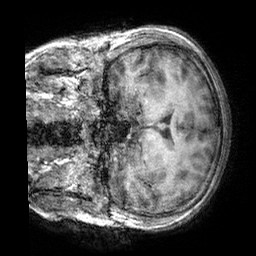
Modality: T1w
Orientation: coronal
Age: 20
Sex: male
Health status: healthy
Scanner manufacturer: siemens
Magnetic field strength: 3 T
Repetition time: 2.3 s
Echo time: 0.00303 s